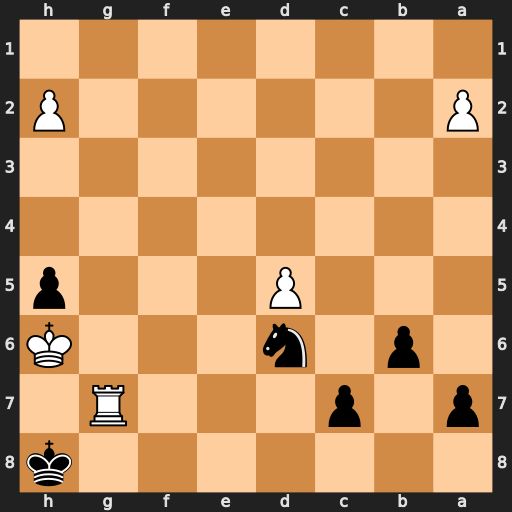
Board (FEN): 7k/p1p3R1/1p1n3K/3P3p/8/8/P6P/8
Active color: b
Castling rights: -
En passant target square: -
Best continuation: Nf5+ Kg6 Nxg7